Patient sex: M
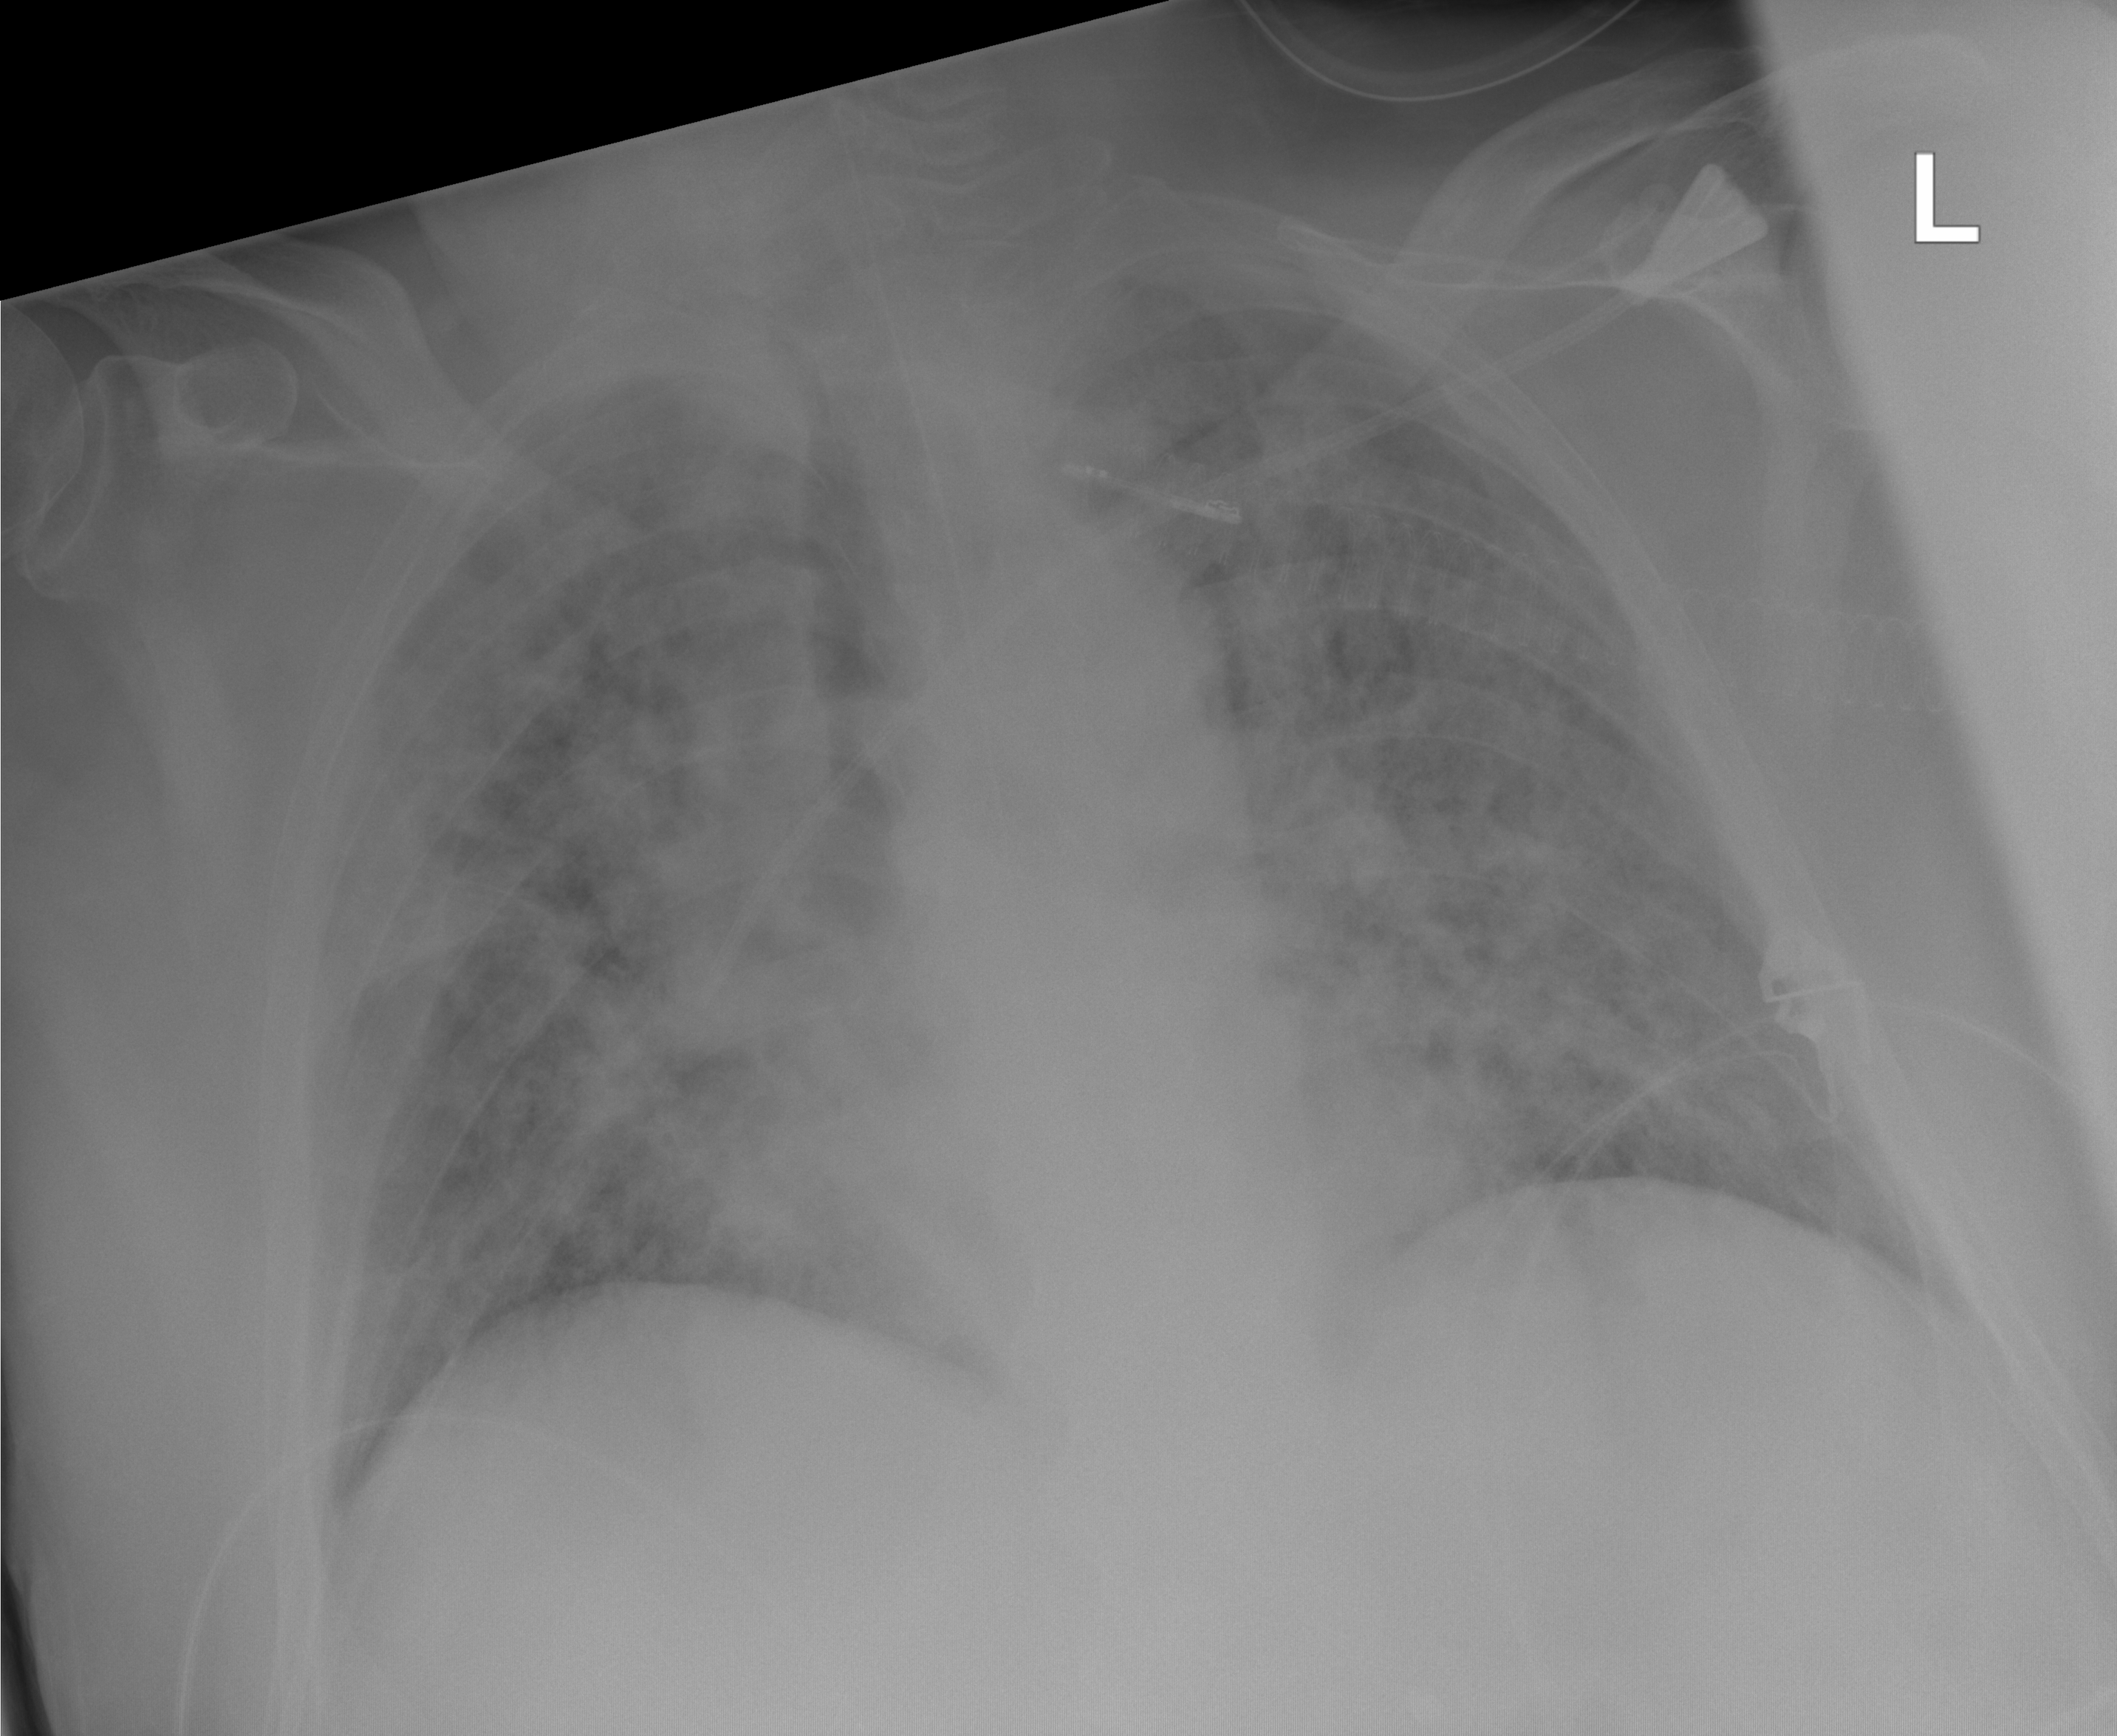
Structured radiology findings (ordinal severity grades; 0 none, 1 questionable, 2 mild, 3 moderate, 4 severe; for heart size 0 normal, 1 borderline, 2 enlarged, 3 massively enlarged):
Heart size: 0
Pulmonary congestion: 1
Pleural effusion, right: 0
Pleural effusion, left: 0
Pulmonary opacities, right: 4
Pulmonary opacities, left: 4
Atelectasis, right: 2
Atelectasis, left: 2